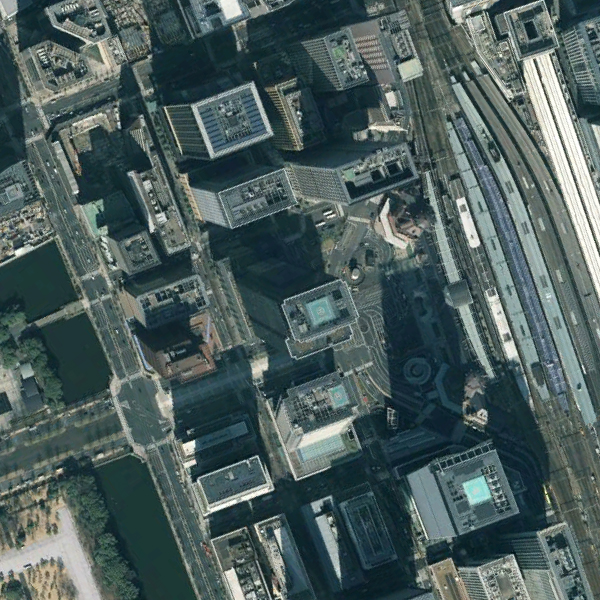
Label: Commercial